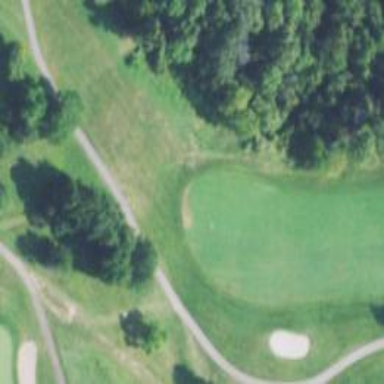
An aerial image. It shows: View of golf hole.